A spectrogram of one vibration snapshot from a rotating bearing is shown (time on one axis, frequency on the other). Based on the visible evidence, which condition applies: normal, inner_race, outer_race, ball?
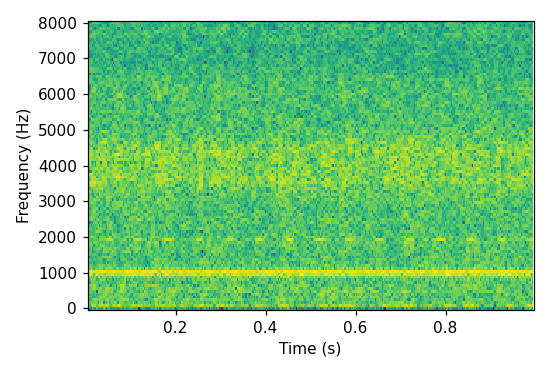
Answer: normal